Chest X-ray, AP view. Patient: 12 years old, sex F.
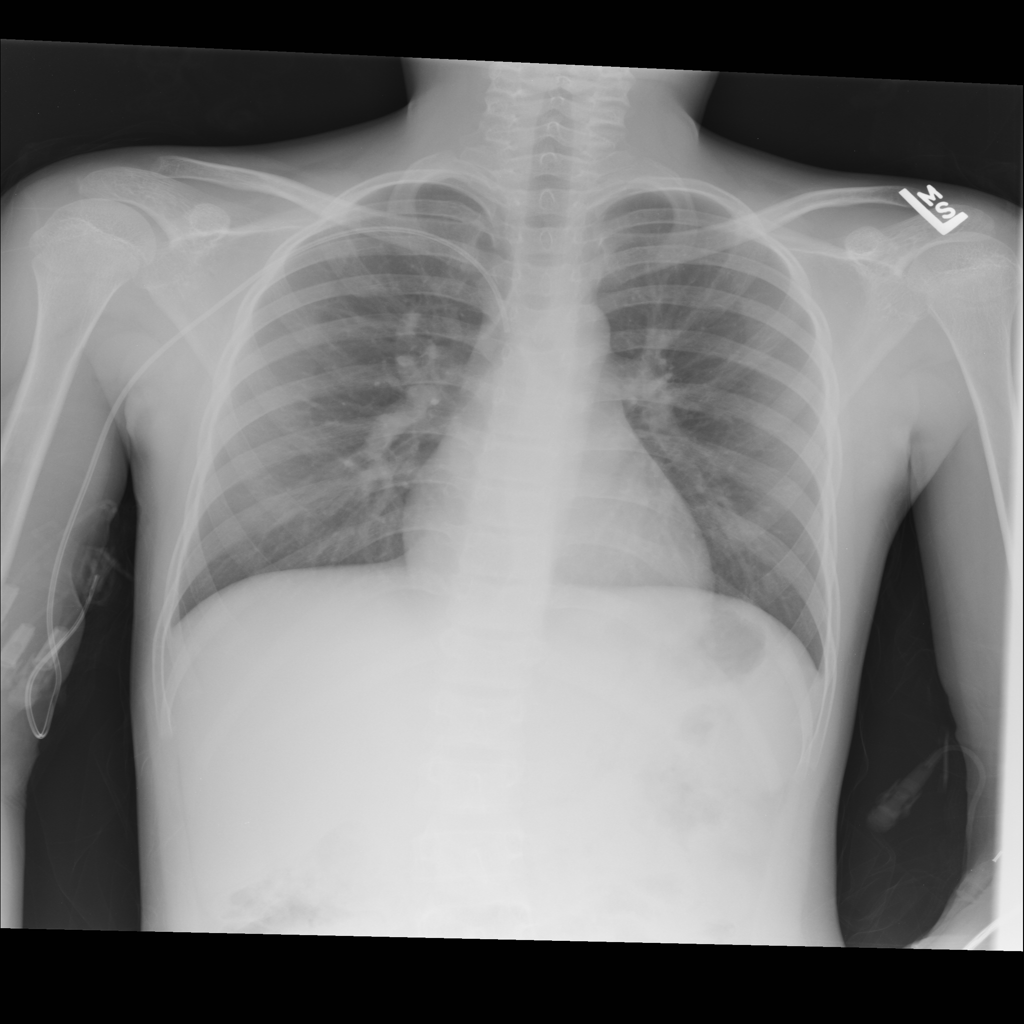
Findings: No Finding